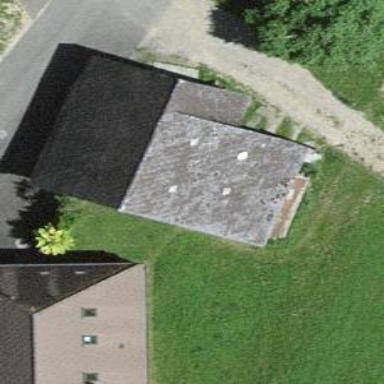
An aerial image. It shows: Rural barn.